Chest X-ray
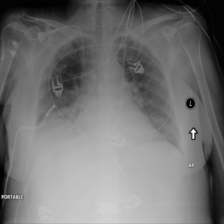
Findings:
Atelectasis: positive
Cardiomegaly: negative
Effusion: positive
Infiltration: negative
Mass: negative
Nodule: negative
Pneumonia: negative
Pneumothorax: negative
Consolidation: negative
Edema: negative
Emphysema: negative
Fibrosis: negative
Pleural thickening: negative
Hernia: negative